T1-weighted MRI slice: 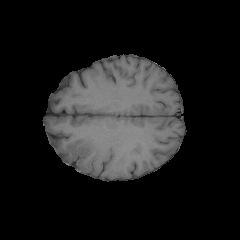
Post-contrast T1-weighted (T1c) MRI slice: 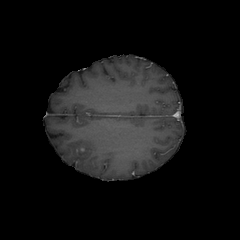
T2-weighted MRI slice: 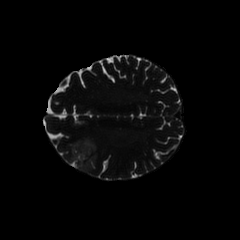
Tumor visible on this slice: yes